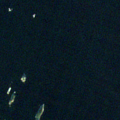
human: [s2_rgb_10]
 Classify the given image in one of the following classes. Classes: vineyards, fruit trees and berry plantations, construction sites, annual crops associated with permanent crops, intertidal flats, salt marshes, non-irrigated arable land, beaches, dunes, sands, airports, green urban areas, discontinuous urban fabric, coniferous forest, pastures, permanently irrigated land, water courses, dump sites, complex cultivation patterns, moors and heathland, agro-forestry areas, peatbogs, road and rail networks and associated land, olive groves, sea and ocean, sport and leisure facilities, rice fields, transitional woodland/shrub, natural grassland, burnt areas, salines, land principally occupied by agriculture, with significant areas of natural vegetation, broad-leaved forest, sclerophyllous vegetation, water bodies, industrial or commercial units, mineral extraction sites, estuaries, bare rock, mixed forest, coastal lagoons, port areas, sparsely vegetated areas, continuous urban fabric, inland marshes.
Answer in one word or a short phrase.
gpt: water bodies